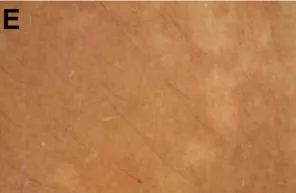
Dermoscopy pictures. (E) The dermoscopy pictures of the fifth proband.
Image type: medical_photograph (skin_photograph)